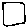
Label: square